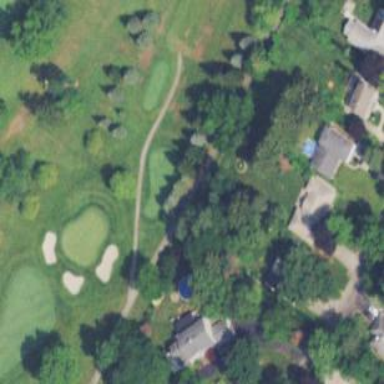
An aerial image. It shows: Path for golf carts.